Question: I am attempting to create an archive .ipa for distribution via testflight. The archive creates, and I choose export, then choose ad hoc, then select my team. However, at this point I get the below screen.

I know that my certificate is valid, as I created an .ipa in xcode 5 with a different provisioning profile about 2 hours before I downloaded xcode 6 GM. I also know that my provisioning profile is valid and connected to said certificate.
Thing is, in xcode 5 it didn't ask for a team; it only asked for a provisioning profile. Now, export asks for a team, which I provide. Also, of course I have a valid iOS Distribution certificate. I'm using it in the build settings to sign my application. Seems like a strange error to get
Any help would be greatly appreciated.
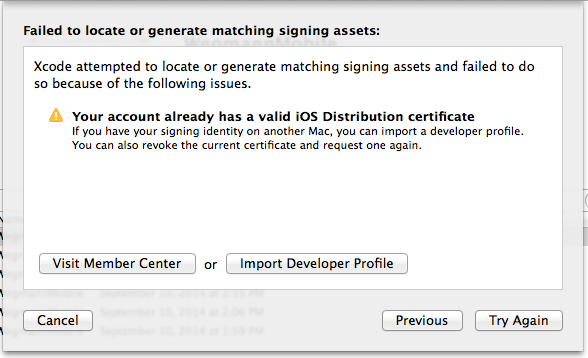
Answer: Using a development certificate, I was unable to generate an .ipa. However, using a distribution certificate for ad hoc, I could generate an .ipa. I'm assuming this is either a new 'feature' or a bug in Xcode 6 that requires ad hoc to have a distribution certificate and profile to deploy via ad hoc.